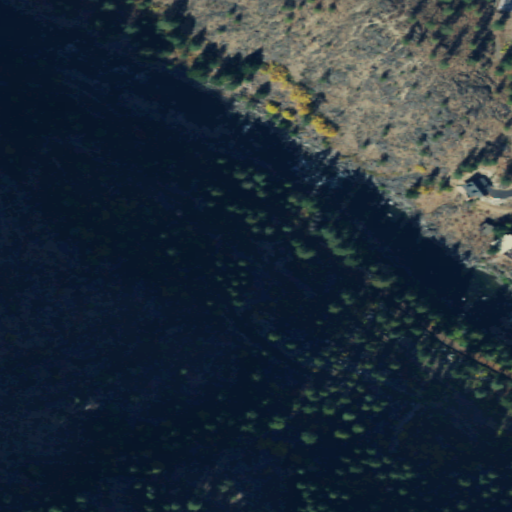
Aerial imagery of valley in Washington named Tumwater Canyon containing shrub, evergreen forest, open water, low intensity development, grassland, medium intensity development, herbaceous wetlands, deciduous forest, and open development